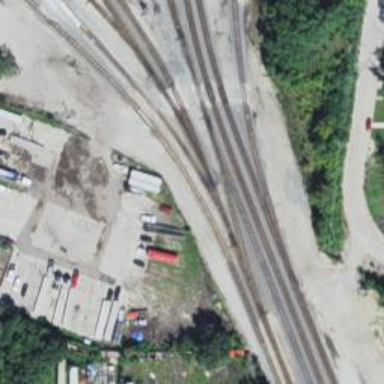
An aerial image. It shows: Railway yard.